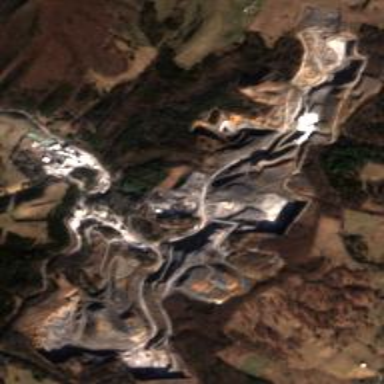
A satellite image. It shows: Quarry area marked as mine.